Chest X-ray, AP view. Patient: 38 years old, sex F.
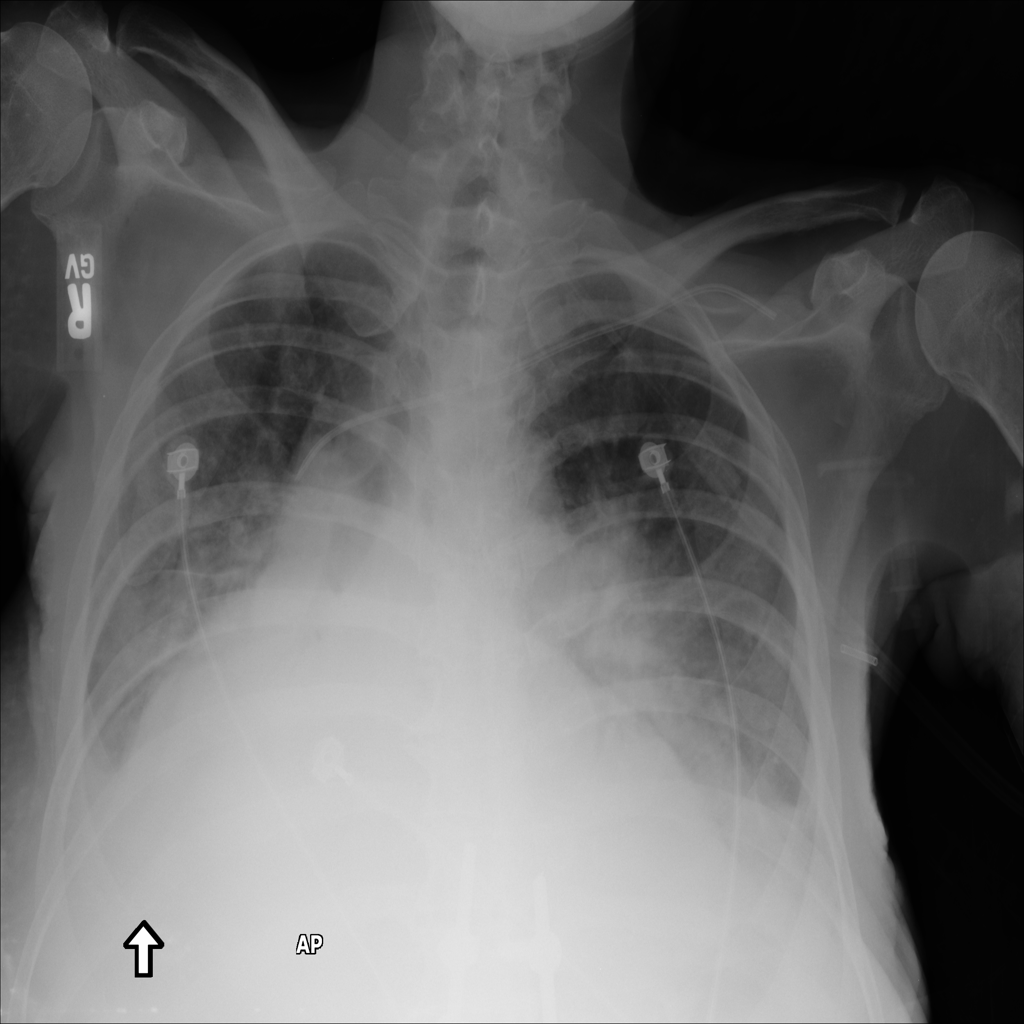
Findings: Atelectasis, Cardiomegaly, Infiltration